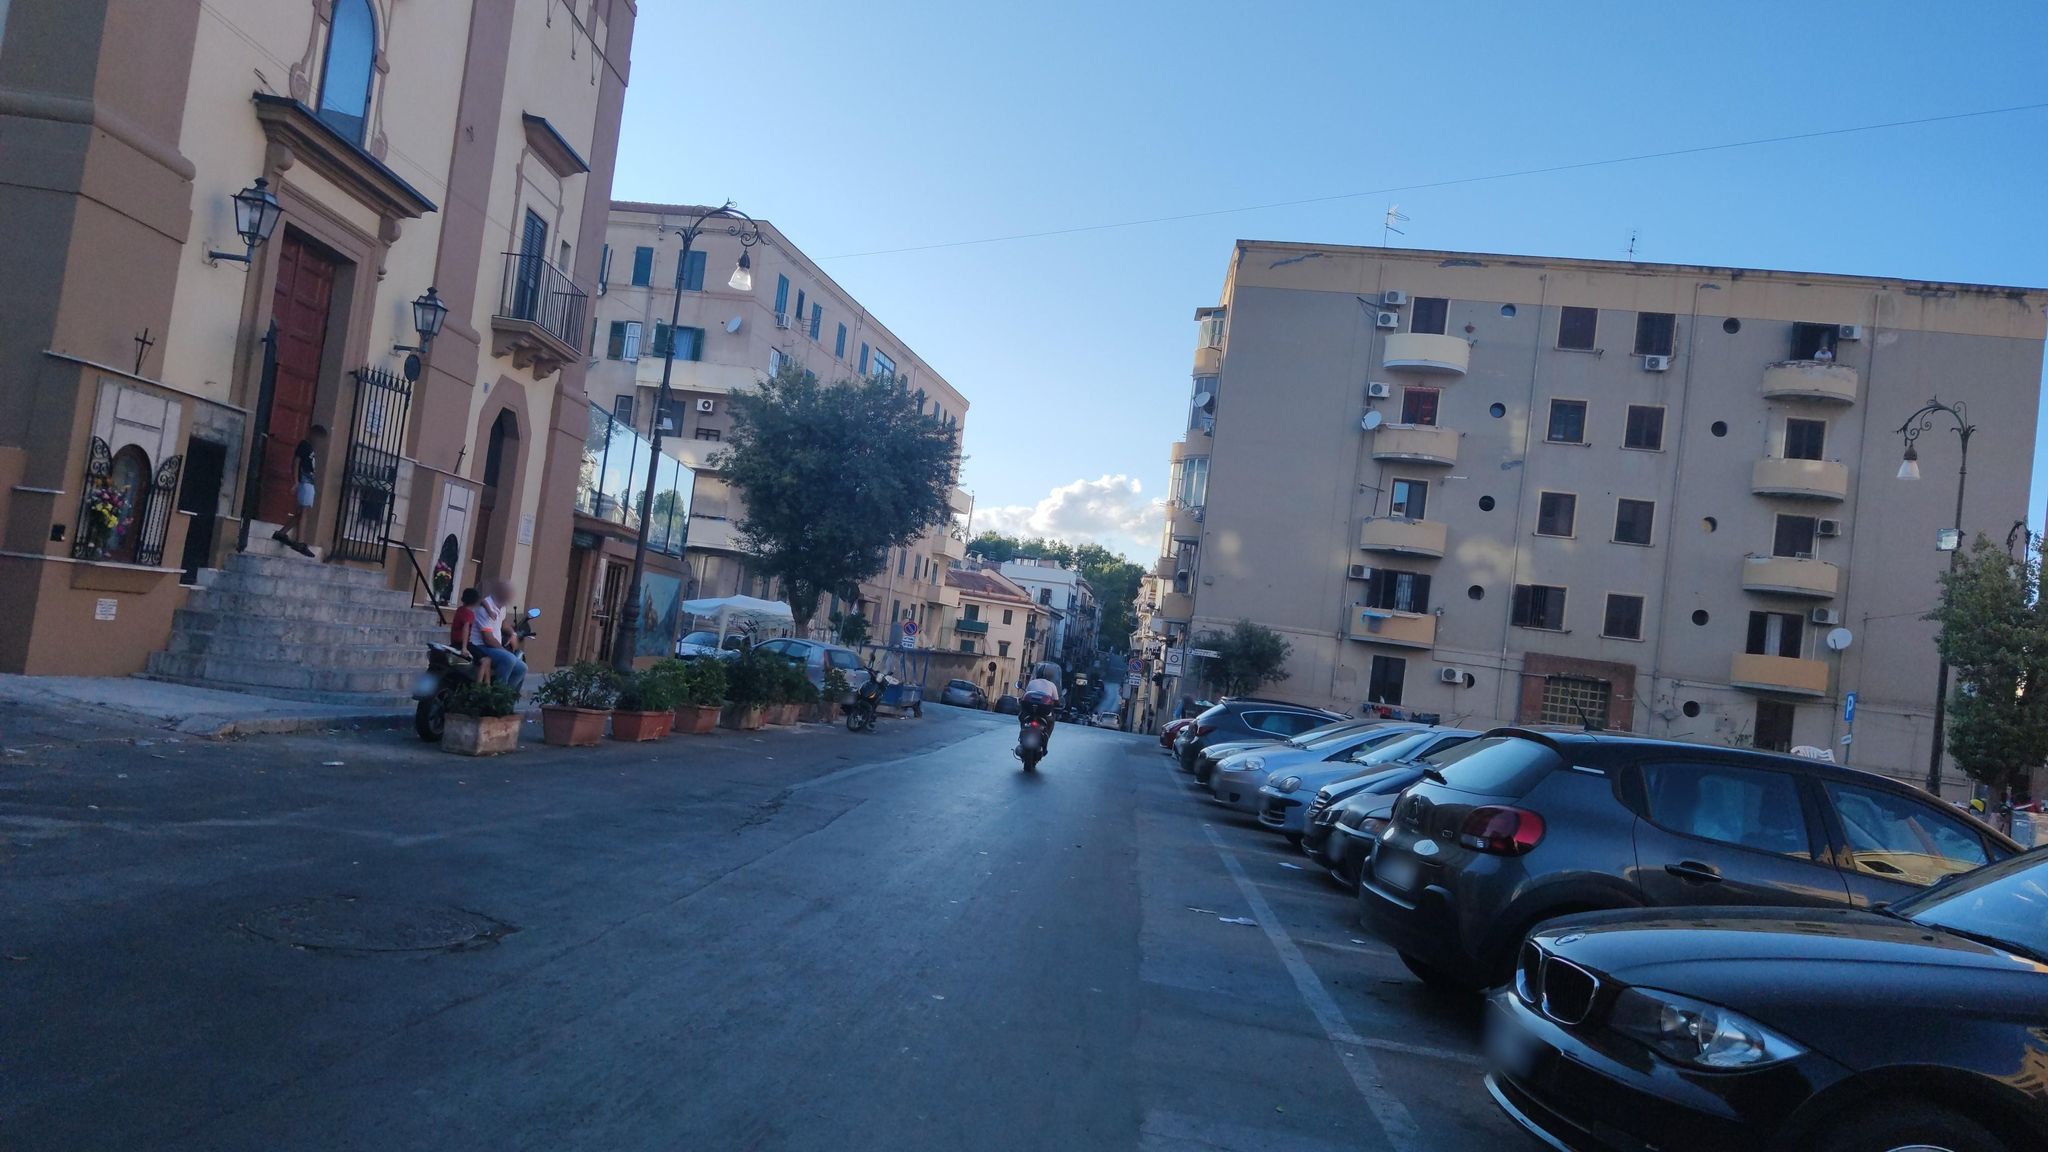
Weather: clear
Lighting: day
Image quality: good
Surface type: walking surface
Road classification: residential
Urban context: urban centre
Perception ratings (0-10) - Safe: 2.03, Lively: 8.72, Beautiful: 6.74, Boring: 2.58, Depressing: 4.46, Wealthy: 8.47